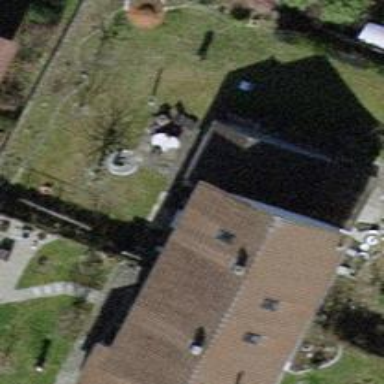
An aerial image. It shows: Semidetached house with gabled roof.